Question: I have a PHP script encoded with Zend Guard, when I view it with sublime text or notepad++ it appears to be:

I think this shouldn't be how it looks, What should I change to view in binary format?
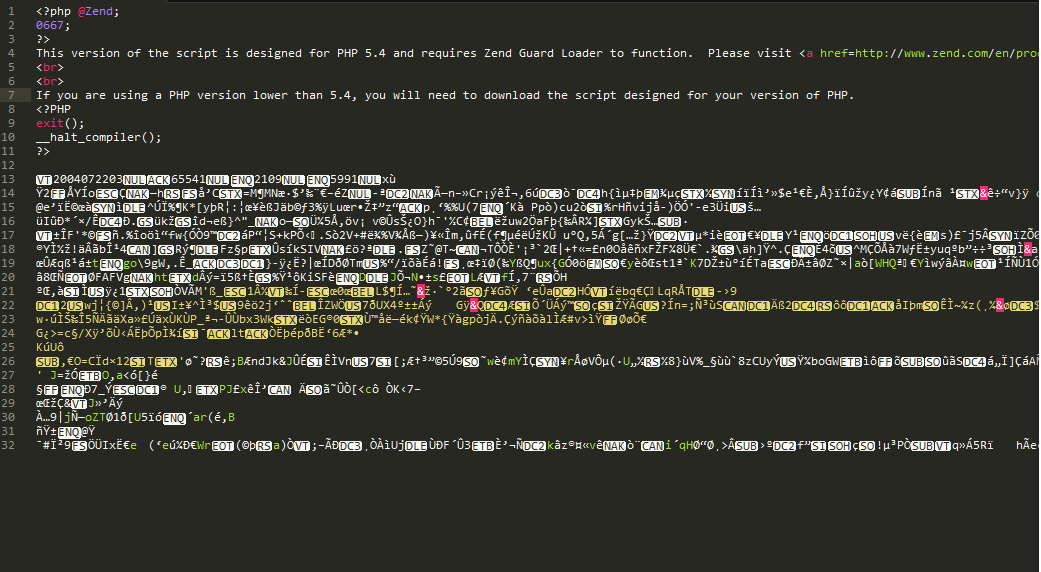
Answer: What are you expecting? Looks good to me. The file starts with a header that is shown in case Zend Guard is not installed on the web server. Below starts your encoded script.